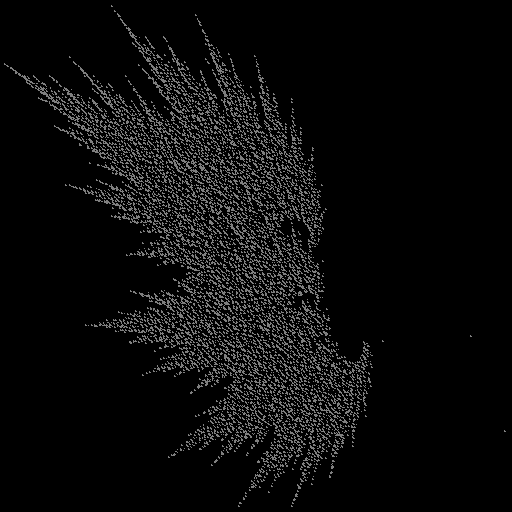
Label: cedarleaf